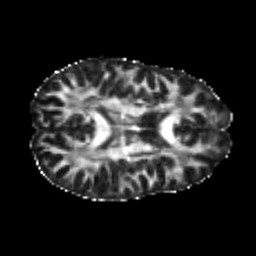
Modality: FA
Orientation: axial
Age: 25
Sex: female
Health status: healthy
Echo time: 0.074 s